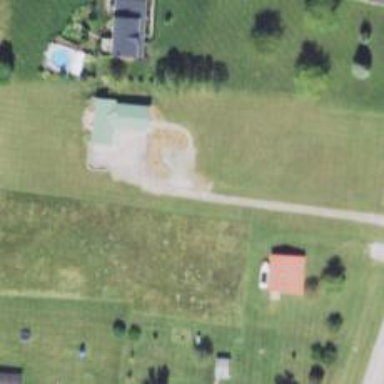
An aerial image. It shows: Driveway leading to service road.